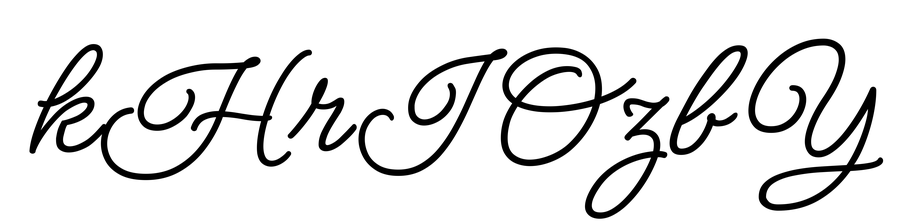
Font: MeowScript-Regular